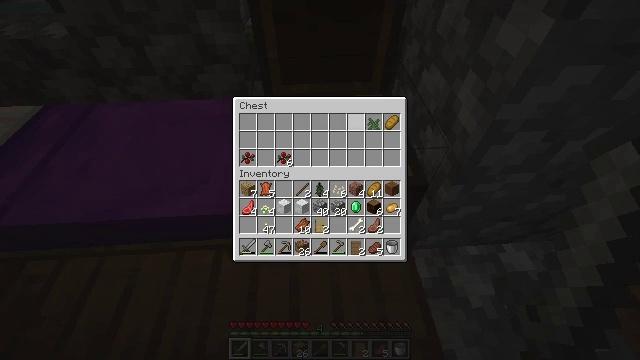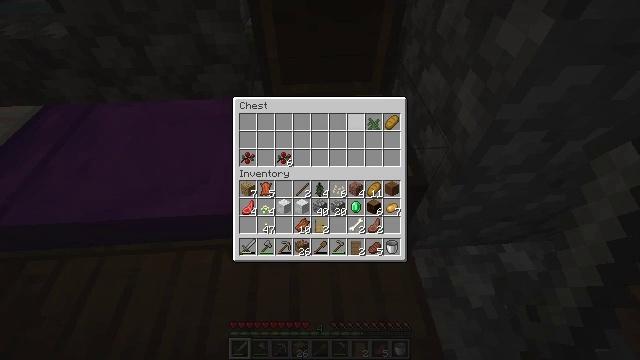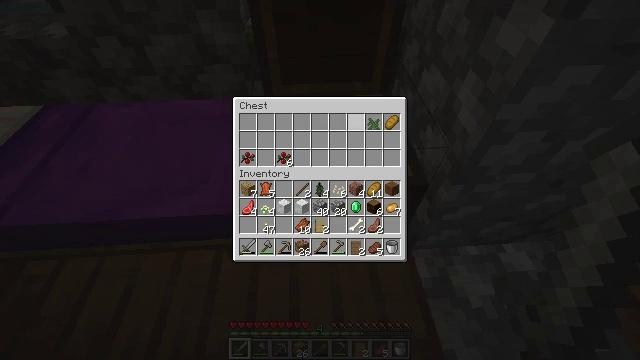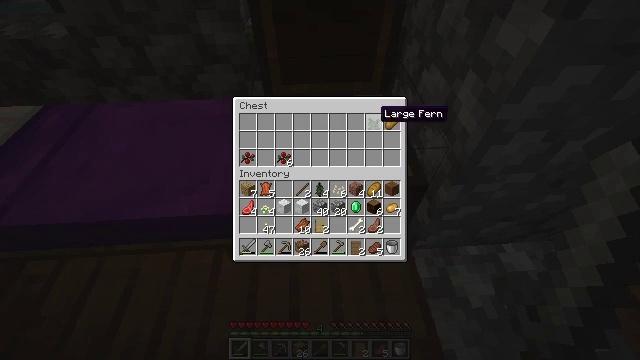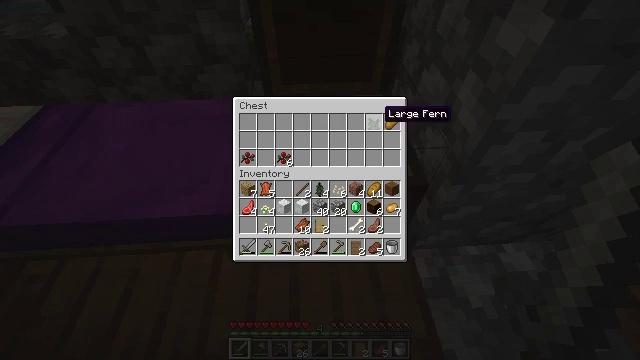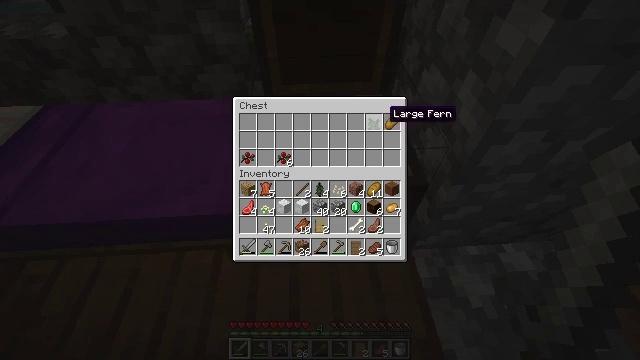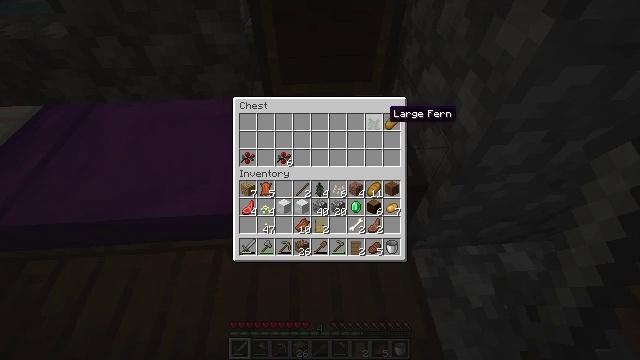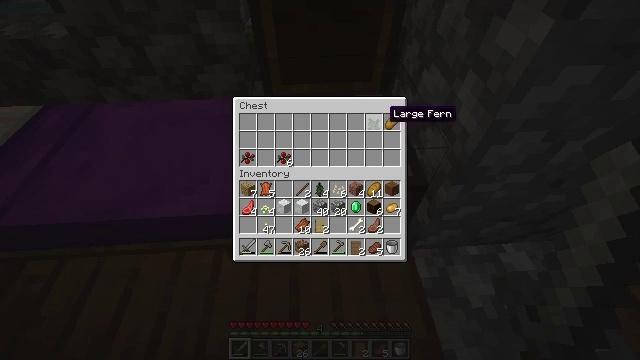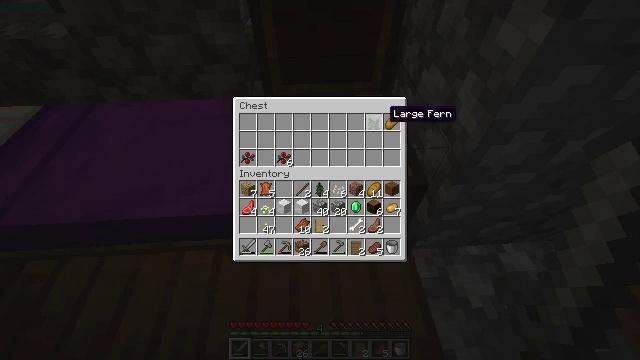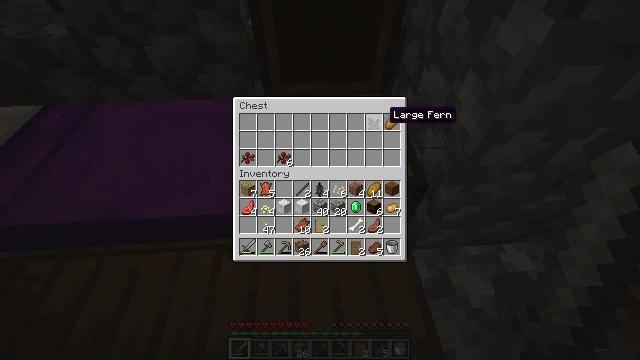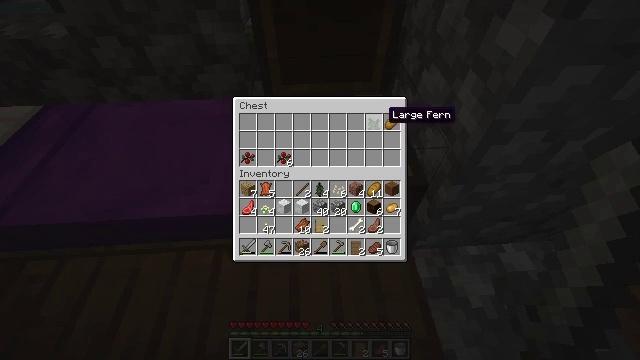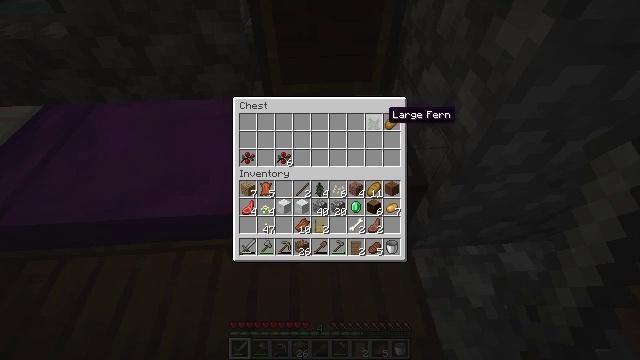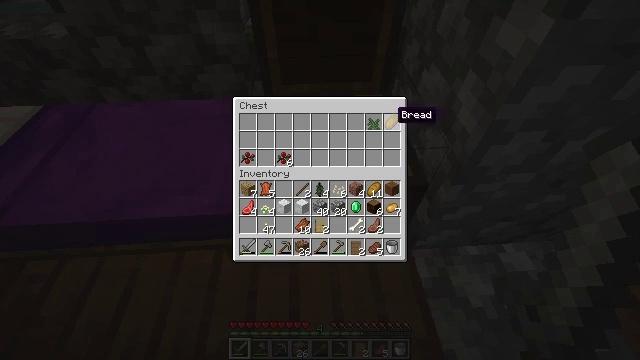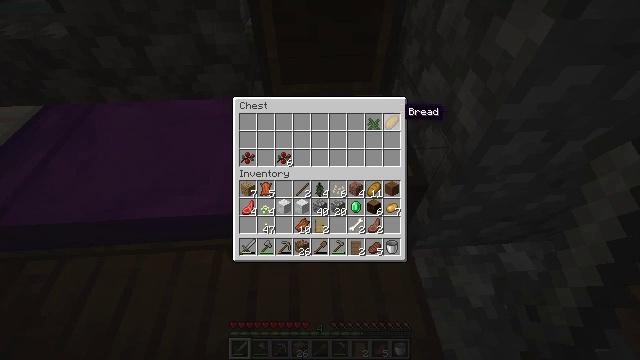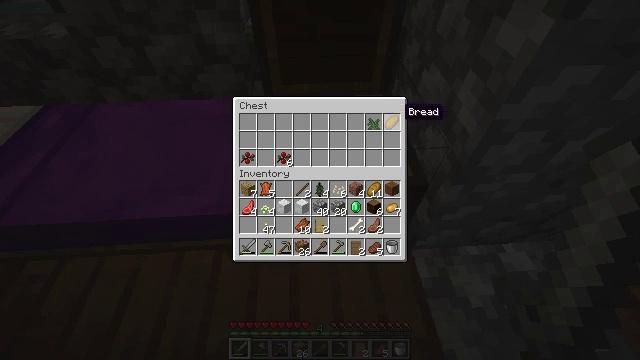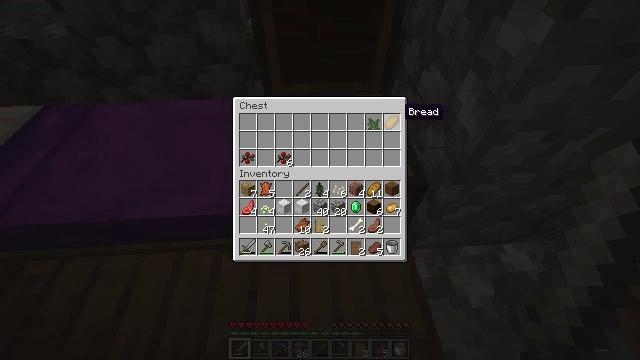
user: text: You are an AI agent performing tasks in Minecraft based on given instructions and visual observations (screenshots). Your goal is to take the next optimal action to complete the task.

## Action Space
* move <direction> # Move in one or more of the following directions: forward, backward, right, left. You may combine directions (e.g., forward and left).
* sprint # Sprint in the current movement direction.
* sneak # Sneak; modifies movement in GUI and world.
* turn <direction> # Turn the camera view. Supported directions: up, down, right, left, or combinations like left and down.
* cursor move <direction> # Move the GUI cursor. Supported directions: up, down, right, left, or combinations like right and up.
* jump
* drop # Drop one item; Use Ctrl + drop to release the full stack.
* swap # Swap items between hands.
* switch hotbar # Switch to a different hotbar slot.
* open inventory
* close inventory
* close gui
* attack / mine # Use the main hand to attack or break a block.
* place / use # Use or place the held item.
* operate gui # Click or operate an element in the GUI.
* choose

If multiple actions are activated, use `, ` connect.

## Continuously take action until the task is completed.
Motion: motion action
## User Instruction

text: Reclaim the spruce door from a structure.
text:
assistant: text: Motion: sneak
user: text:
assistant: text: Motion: sneak
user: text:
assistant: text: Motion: sneak, cursor move right
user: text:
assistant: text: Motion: sneak
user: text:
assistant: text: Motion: sneak
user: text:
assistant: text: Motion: sneak
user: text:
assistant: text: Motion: sneak
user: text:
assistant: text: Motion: sneak
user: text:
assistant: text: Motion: sneak
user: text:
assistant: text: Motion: sneak
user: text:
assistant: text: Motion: sneak
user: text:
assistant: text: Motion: sneak, cursor move right
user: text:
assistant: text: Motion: sneak, cursor move right
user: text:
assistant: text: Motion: sneak
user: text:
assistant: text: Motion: sneak
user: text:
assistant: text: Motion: sneak, operate gui
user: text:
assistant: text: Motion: sneak, operate gui
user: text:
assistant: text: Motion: sneak, operate gui
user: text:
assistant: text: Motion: sneak, cursor move left
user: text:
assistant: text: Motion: sneak, cursor move left
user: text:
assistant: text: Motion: sneak, cursor move left
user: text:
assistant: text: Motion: sneak, cursor move left
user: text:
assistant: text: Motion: sneak, cursor move left
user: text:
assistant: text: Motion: sneak
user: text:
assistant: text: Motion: sneak
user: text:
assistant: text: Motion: sneak
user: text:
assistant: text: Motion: sneak, cursor move left
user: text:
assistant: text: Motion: sneak
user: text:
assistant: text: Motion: sneak
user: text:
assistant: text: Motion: sneak